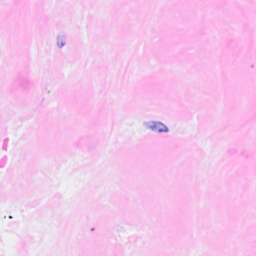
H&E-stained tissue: Breast